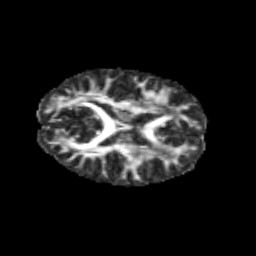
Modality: FA
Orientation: axial
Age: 11
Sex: male
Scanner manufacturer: siemens
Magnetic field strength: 3 T
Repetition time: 3.8 s
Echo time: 0.07 s